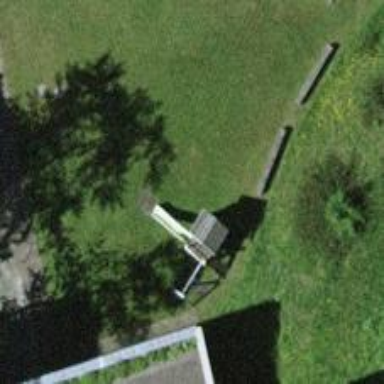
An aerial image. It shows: Playground with various play structures.